RGB frame:
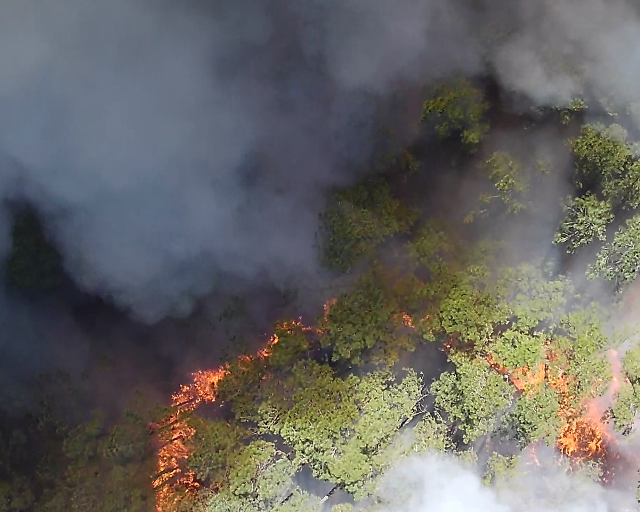
Thermal frame:
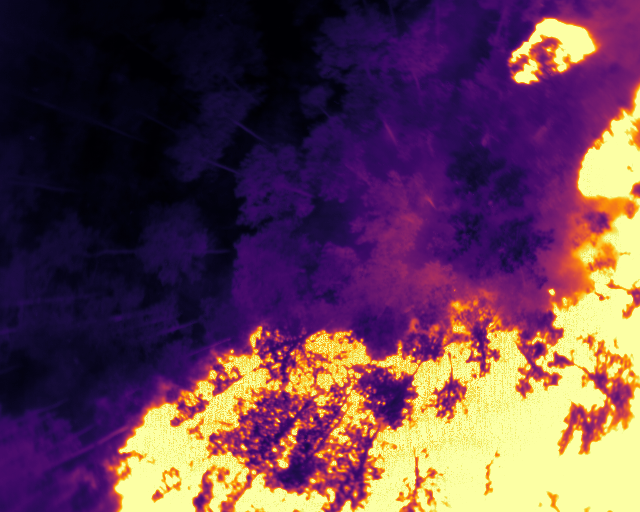
Captured: 2026-02-27 02:35:52
Pixels at or above 80 °C: 129146 (fraction of frame: 0.3941)